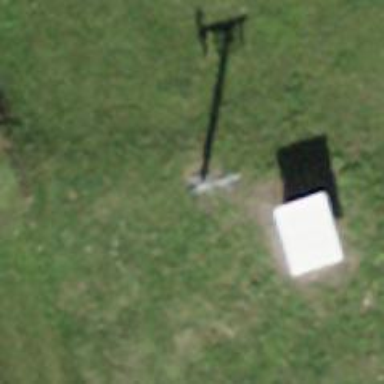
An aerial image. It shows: Pylon for aerialway.